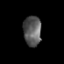
Tissue: prostate
Cell type: Endothelial cells
Senescence score: 0.3231
Nuclear area (px): 531
Mean DAPI intensity: 89.546